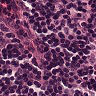
Metastatic tissue present: no